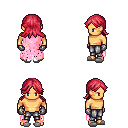
a pixel art fantasy rpg character, male body template, human, tanned skin, pink tattered cape, metal pants, ruby red loose hair, metal gloves, white slippers, four views (front, back, left, right), 2x2 character sprite sheet, small pixel art, hard edges, no anti-aliasing